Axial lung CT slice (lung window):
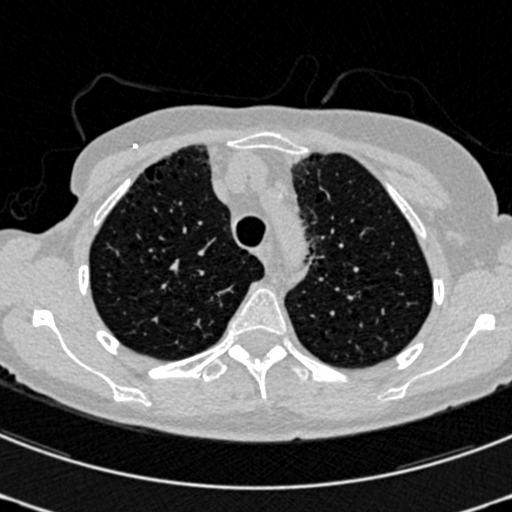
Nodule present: no